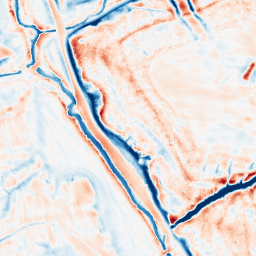
Category: edge_preserving
Decomposition family: bilateral
Decomposition parameters: d: 21
sigma_color: 100
sigma_space: 100
Upsampling method: quartic
Upsampling parameters: scale: 4
Upsampling scale: 4